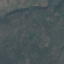
Label: HerbaceousVegetation